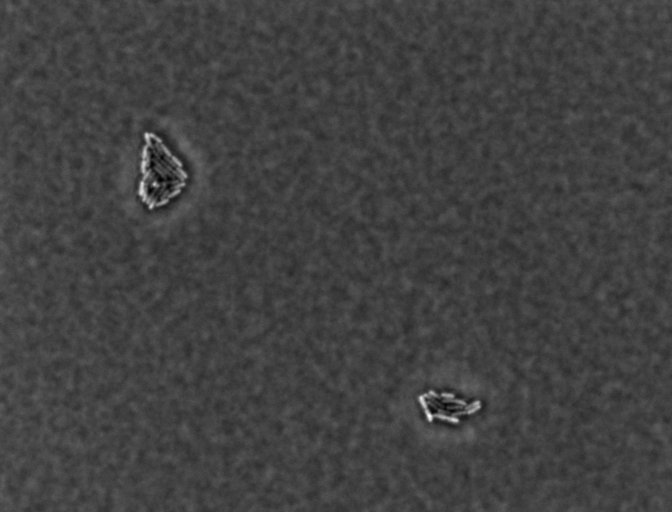
Escherichia coli 1612